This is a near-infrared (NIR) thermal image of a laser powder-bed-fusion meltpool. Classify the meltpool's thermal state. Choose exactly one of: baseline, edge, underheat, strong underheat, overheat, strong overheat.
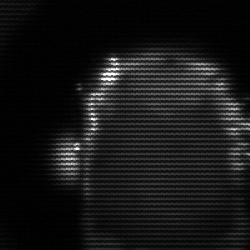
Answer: baseline